Question:
I am working on an application where i have to use android tabhost. I am facing a problem using it, as layout of my activity does not show up properly under the tab. The layout of the activity shows up only in the upper half of the emulator screen and bottom half remain black, while when i saw its xml in design view it depicts the required design.
xml is added below as myscreen.xml:
'''
<LinearLayout
xmlns:android="http://schemas.android.com/apk/res/android"
android:layout_width="fill_parent"
android:layout_height="fill_parent"
android:background="@color/gray"
android:orientation="vertical">
<LinearLayout
android:layout_width="fill_parent"
android:layout_height="fill_parent"
android:layout_gravity="center_vertical"
android:orientation="vertical"
android:gravity="center">
<ImageView
android:id="@+id/button_twitter"
android:layout_width="wrap_content"
android:layout_height="wrap_content"
android:src="@drawable/twitter_login_unpressed" />
<ImageView
android:id="@+id/button_separator"
android:layout_width="wrap_content"
android:layout_height="30px"
android:background="@color/gray" />
<ImageView
android:id="@+id/button_facebook"
android:layout_width="wrap_content"
android:layout_height="wrap_content"
android:src="@drawable/facebook_login_unpressed" />
</LinearLayout>
'''
and the relevant activity just contains the following code in onCreate:
'''
protected void onCreate(Bundle savedInstanceState) {
Log.e("Now", "onCreate");
super.onCreate(savedInstanceState);
setContentView(R.layout.myscreen);
'''
}
i am unable to figure out why the whole layout under the tab is not shown properly, and tabActivity just has and intent to this activity, there is nothing complex in there...It contains the following code:
public class InfoTabActivity extends TabActivity {
'''
public void onCreate(Bundle savedInstanceState) {
super.onCreate(savedInstanceState);
setContentView(R.layout.infotablayout);
Resources res = getResources();
TabHost tabHost = getTabHost();
TabHost.TabSpec spec;
Intent intent;
intent = new Intent().setClass(this, myActivity.class);
spec = tabHost.newTabSpec("settings").setIndicator("", res.getDrawable(R.drawable.today_unpressed)).setContent(intent);
tabHost.addTab(spec);
tabHost.setCurrentTab(0);
}
'''
}
What can possibly be the problem? Any help is appreciated.
infotablayout.xml contains this code:
'''
<?xml version="1.0" encoding="utf-8"?>
<TabHost
xmlns:android="http://schemas.android.com/apk/res/android"
android:id="@android:id/tabhost"
android:layout_width="fill_parent"
android:layout_height="fill_parent">
<LinearLayout
android:orientation="vertical"
android:layout_width="fill_parent"
android:layout_height="wrap_content"
android:padding="5dp">
<TabWidget
android:id="@android:id/tabs"
android:layout_width="fill_parent"
android:layout_height="45px" />
<FrameLayout
android:id="@android:id/tabcontent"
android:layout_width="fill_parent"
android:layout_height="fill_parent"
android:padding="5dp" />
</LinearLayout>
</TabHost>
'''
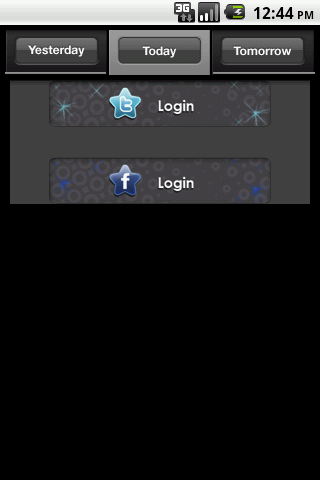
Answer: The problem is most likely in your 'infotablayout.xml' - the 'FrameLayout' you use for 'TabContent' most likely has the attribute 'layout_height="wrap_content"'. (Maybe you could post that xml-file too, so we can have a look).
The 'LinearLayout' that holds your 'TabWidget' and the 'FrameLayout' has its height set to 'wrap_content' which is why your layout wraps.
---
Little off topic, but you should be able to reduce your 'myscreen.xml' file to the following:
'''
<LinearLayout
xmlns:android="http://schemas.android.com/apk/res/android"
android:layout_width="fill_parent"
android:layout_height="fill_parent"
android:background="@color/gray"
android:orientation="vertical"
android:layout_gravity="center_vertical"
android:gravity="center">
<ImageView
android:id="@+id/button_twitter"
android:layout_width="wrap_content"
android:layout_height="wrap_content"
android:src="@drawable/twitter_login_unpressed"
android:layout_marginBottom="15dp" />
<ImageView
android:id="@+id/button_facebook"
android:layout_width="wrap_content"
android:layout_height="wrap_content"
android:src="@drawable/facebook_login_unpressed"
android:layout_marginTop="15dp" />
</LinearLayout>
'''